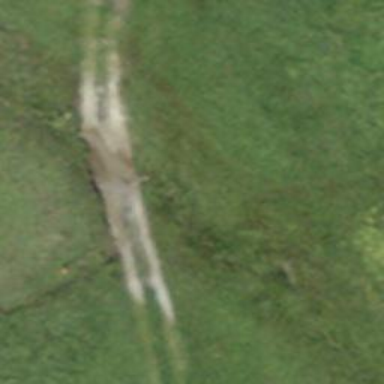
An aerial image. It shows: Culvert tunnel.